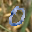
Label: 0